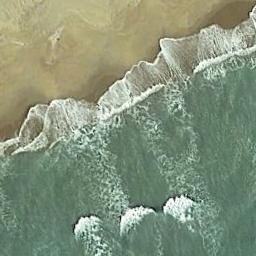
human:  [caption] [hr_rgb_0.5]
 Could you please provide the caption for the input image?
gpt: The green sea and the white waves .

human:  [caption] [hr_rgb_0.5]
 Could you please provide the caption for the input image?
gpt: The yellow beach is full of waves .

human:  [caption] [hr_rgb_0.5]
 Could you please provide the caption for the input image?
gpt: The sea was rough by the beach .

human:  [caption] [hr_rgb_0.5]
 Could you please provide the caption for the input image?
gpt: The beach with khaki sand and the color of the seawater is green .

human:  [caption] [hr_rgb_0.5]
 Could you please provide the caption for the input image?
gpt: A little sea water on the beach .